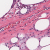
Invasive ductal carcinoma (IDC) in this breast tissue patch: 0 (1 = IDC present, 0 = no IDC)